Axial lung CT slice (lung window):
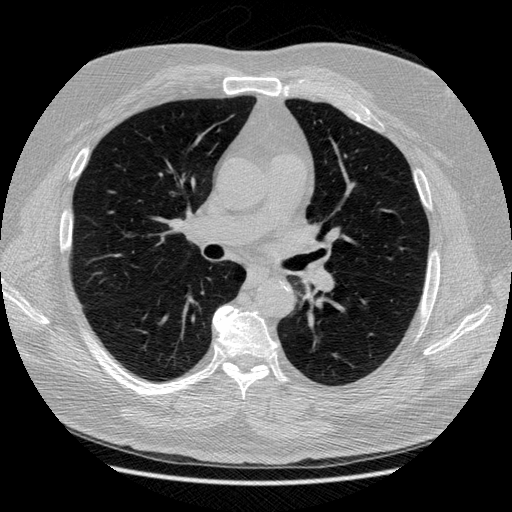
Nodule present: no